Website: macys
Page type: cart
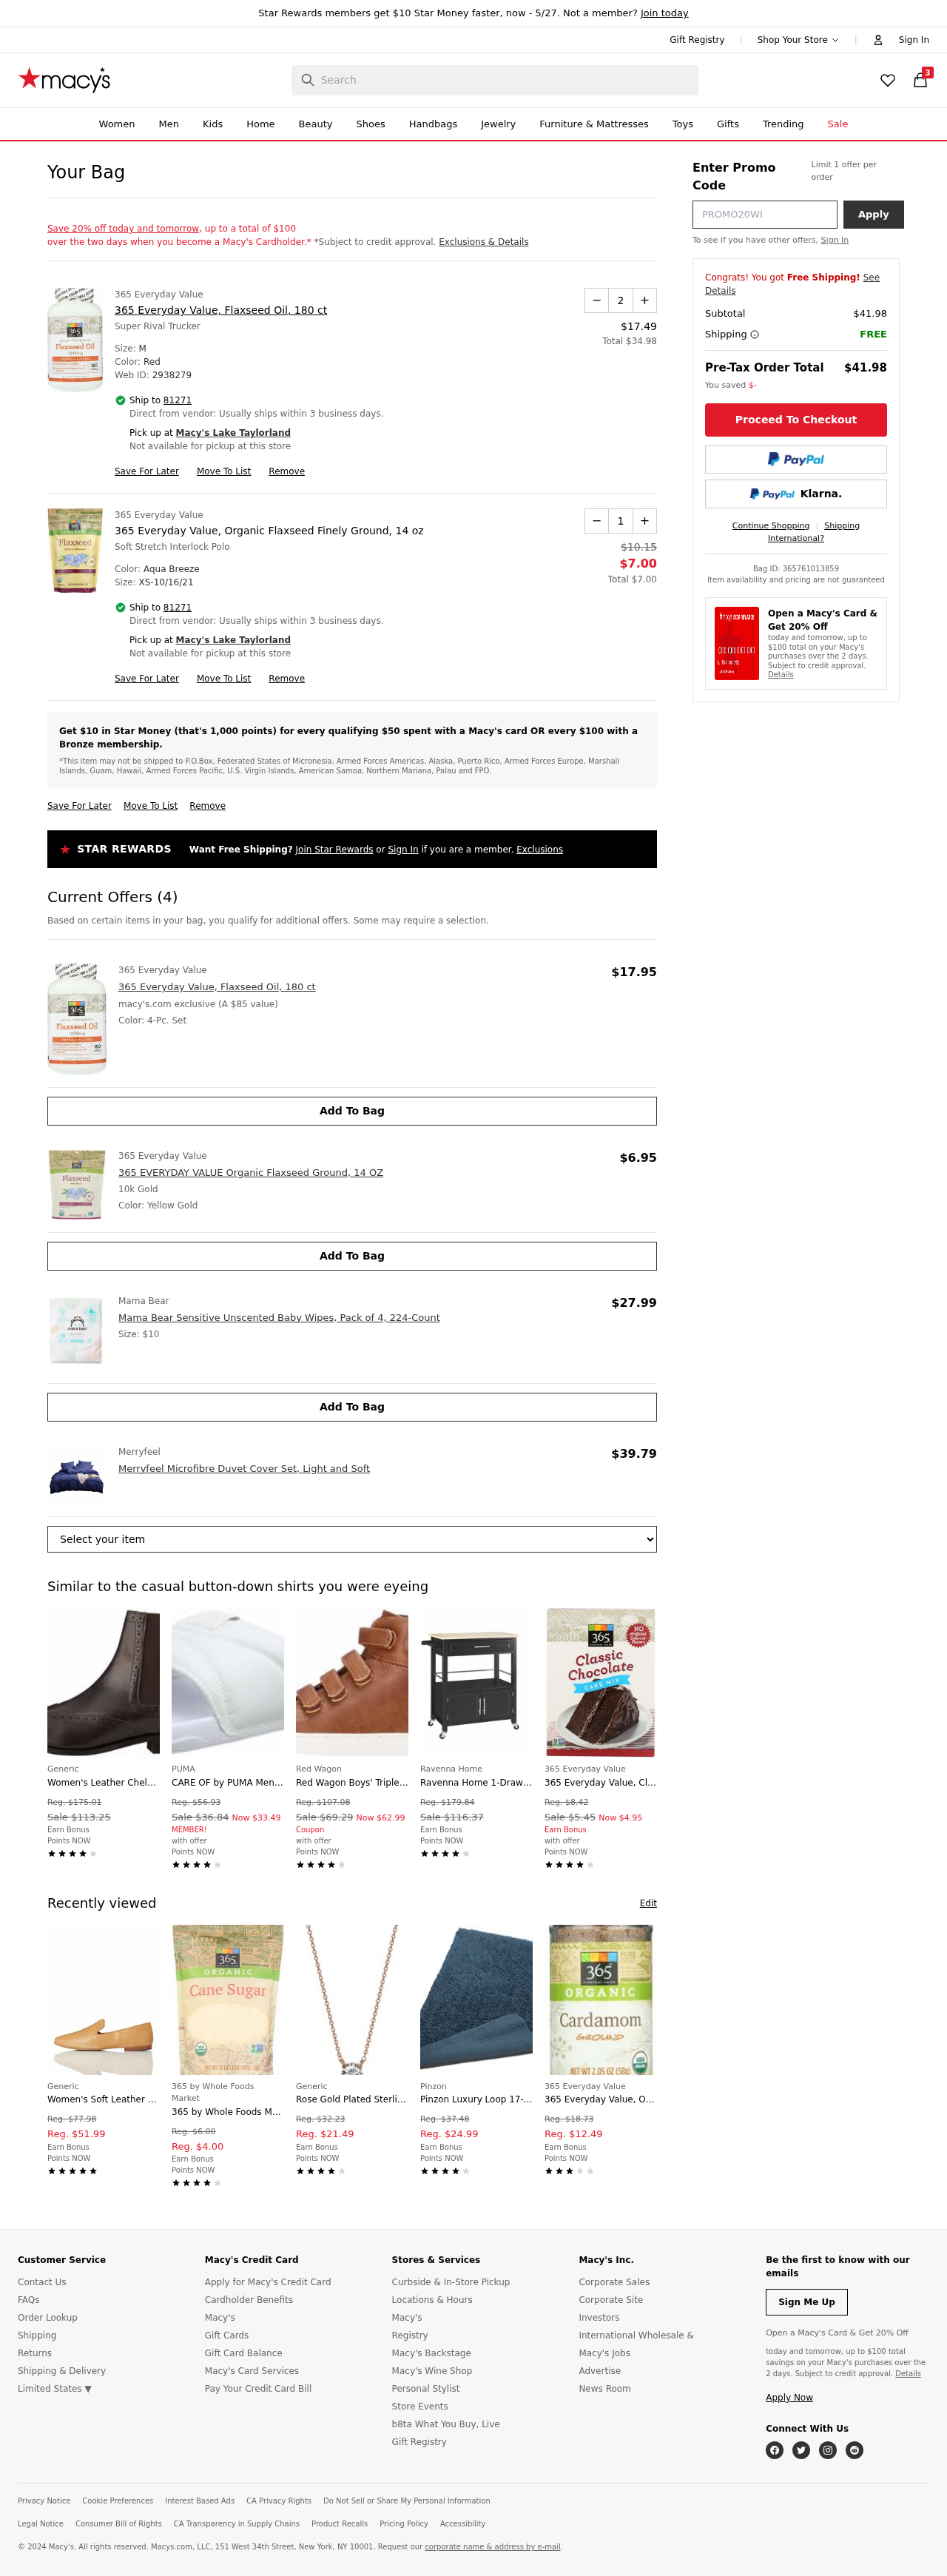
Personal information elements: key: PII_CITY
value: Lake Taylorland
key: PII_POSTCODE
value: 81271
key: PII_PROMO_CODE
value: OFF98
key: PII_POSTCODE_FULL
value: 81271
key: PII_POSTCODE_NUMERIC
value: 81271
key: PII_CITY2
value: Lake Taylorland
Product elements: key: PRODUCT1_BRAND
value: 365 Everyday Value
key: PRODUCT1_NAME
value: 365 Everyday Value, Flaxseed Oil, 180 ct
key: PRODUCT1_PRICE
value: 17.49
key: PRODUCT1_QUANTITY
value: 2
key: PRODUCT2_BRAND
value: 365 Everyday Value
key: PRODUCT2_NAME
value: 365 Everyday Value, Organic Flaxseed Finely Ground, 14 oz
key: PRODUCT2_PRICE
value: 7
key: PRODUCT2_QUANTITY
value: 1
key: PRODUCT3_BRAND
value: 365 Everyday Value
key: PRODUCT3_NAME
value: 365 Everyday Value, Flaxseed Oil, 180 ct
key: PRODUCT3_PRICE
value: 17.95
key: PRODUCT4_BRAND
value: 365 Everyday Value
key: PRODUCT4_NAME
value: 365 EVERYDAY VALUE Organic Flaxseed Ground, 14 OZ
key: PRODUCT4_PRICE
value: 6.95
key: PRODUCT5_BRAND
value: Mama Bear
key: PRODUCT5_NAME
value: Mama Bear Sensitive Unscented Baby Wipes, Pack of 4, 224-Count
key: PRODUCT5_PRICE
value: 27.99
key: PRODUCT6_BRAND
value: Merryfeel
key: PRODUCT6_NAME
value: Merryfeel Microfibre Duvet Cover Set, Light and Soft
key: PRODUCT6_PRICE
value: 39.79
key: PRODUCT1_TOTAL
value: Total $34.98
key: PRODUCT2_ORIGINAL_PRICE
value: $10.15
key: PRODUCT2_TOTAL
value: Total $7.00
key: PRODUCT7_BRAND
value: Generic
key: PRODUCT7_NAME
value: Women's Leather Chelsea Boots
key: PRODUCT7_ORIGINAL_PRICE
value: Reg. $175.01
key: PRODUCT7_SALE_PRICE
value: Sale $113.25
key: PRODUCT8_BRAND
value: PUMA
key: PRODUCT8_NAME
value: CARE OF by PUMA Men's Slide Sandal
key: PRODUCT8_ORIGINAL_PRICE
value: Reg. $56.93
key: PRODUCT8_SALE_PRICE
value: Sale $36.84
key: PRODUCT8_PRICE
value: Now $33.49
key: PRODUCT9_BRAND
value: Red Wagon
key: PRODUCT9_NAME
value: Red Wagon Boys' Triple Strap Chukka Hi-Top Trainers, Brown Tan, 1 us Little Kid
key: PRODUCT9_ORIGINAL_PRICE
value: Reg. $107.08
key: PRODUCT9_SALE_PRICE
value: Sale $69.29
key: PRODUCT9_PRICE
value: Now $62.99
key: PRODUCT10_BRAND
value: Ravenna Home
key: PRODUCT10_NAME
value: Ravenna Home 1-Drawer Kitchen Cart, 36.5"H, Black with Wood Top
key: PRODUCT10_ORIGINAL_PRICE
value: Reg. $179.84
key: PRODUCT10_SALE_PRICE
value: Sale $116.37
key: PRODUCT11_BRAND
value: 365 Everyday Value
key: PRODUCT11_NAME
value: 365 Everyday Value, Classic Chocolate Cake Mix, 15 oz
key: PRODUCT11_ORIGINAL_PRICE
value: Reg. $8.42
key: PRODUCT11_SALE_PRICE
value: Sale $5.45
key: PRODUCT11_PRICE
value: Now $4.95
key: PRODUCT12_BRAND
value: Generic
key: PRODUCT12_NAME
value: Women's Soft Leather Slipper Loafer, Braun (Pale Tan), US 5.5
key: PRODUCT12_ORIGINAL_PRICE
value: Reg. $77.98
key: PRODUCT12_PRICE
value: Reg. $51.99
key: PRODUCT13_BRAND
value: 365 by Whole Foods Market
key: PRODUCT13_NAME
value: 365 by Whole Foods Market, Organic Cane Sugar, 32 Ounce
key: PRODUCT13_ORIGINAL_PRICE
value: Reg. $6.00
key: PRODUCT13_PRICE
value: Reg. $4.00
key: PRODUCT14_BRAND
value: Generic
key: PRODUCT14_NAME
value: Rose Gold Plated Sterling Silver Solitaire Pendant Necklace set with Round Cut Swarovski Zirconia (1
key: PRODUCT14_ORIGINAL_PRICE
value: Reg. $32.23
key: PRODUCT14_PRICE
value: Reg. $21.49
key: PRODUCT15_BRAND
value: Pinzon
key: PRODUCT15_NAME
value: Pinzon Luxury Loop 17-By-24-Inch Bath Rug, Marine
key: PRODUCT15_ORIGINAL_PRICE
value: Reg. $37.48
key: PRODUCT15_PRICE
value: Reg. $24.99
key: PRODUCT16_BRAND
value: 365 Everyday Value
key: PRODUCT16_NAME
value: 365 Everyday Value, Organic Ground Cardamom, 2.05 oz
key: PRODUCT16_ORIGINAL_PRICE
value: Reg. $18.73
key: PRODUCT16_PRICE
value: Reg. $12.49
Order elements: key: ORDER_NUM_ITEMS
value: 3
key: ORDER_SUBTOTAL
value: $41.98
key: ORDER_SUBTOTAL2
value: $41.98
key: ORDER_ID
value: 365761013859
Search elements: key: HEADER_SEARCH
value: Search